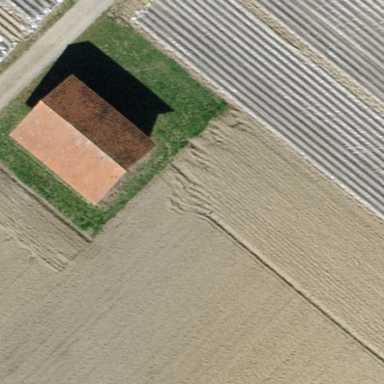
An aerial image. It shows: Shed.